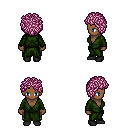
a pixel art fantasy rpg character, female body template, human, dark skin, green robe, metal pants, pink curly afro hairstyle, black shoes, four views (front, back, left, right), 2x2 character sprite sheet, small pixel art, hard edges, no anti-aliasing